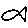
Label: fish